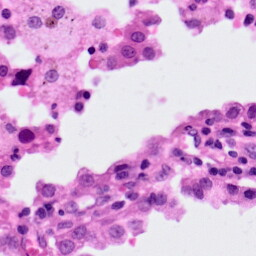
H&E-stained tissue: Lung